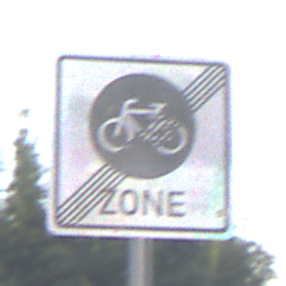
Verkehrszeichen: EndeFahrradzone
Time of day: SunriseSunset
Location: Outdoor (Urban)
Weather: Clear
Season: NotSpecified
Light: Natural